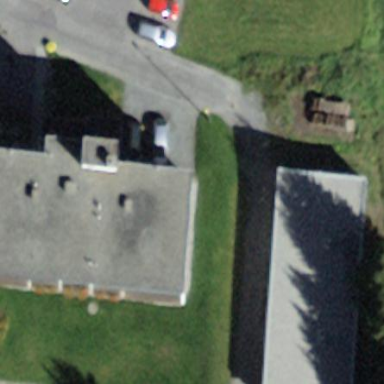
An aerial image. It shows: Building with flat roof.